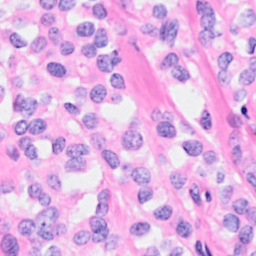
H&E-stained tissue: Breast